Question: In Window Form ListView, I add columns dynamically, but I got an extra column. How to remove it? Which property can it be set?
Please check my attached screenshot below

I added totally 5 columns. After "Approval Name" column, it's an extra one.
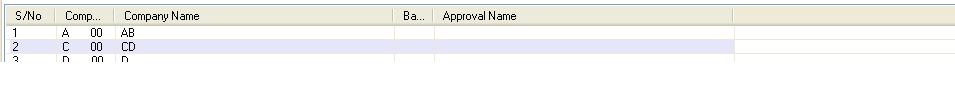
Answer: That's the default behavior of ListView control. There are many solutions to adjust/work around it. One of that that I have used is from <URL> where the last column is stretched out to fill the remaining space. The other solution is to divide up the width of the list view manually among the columns.